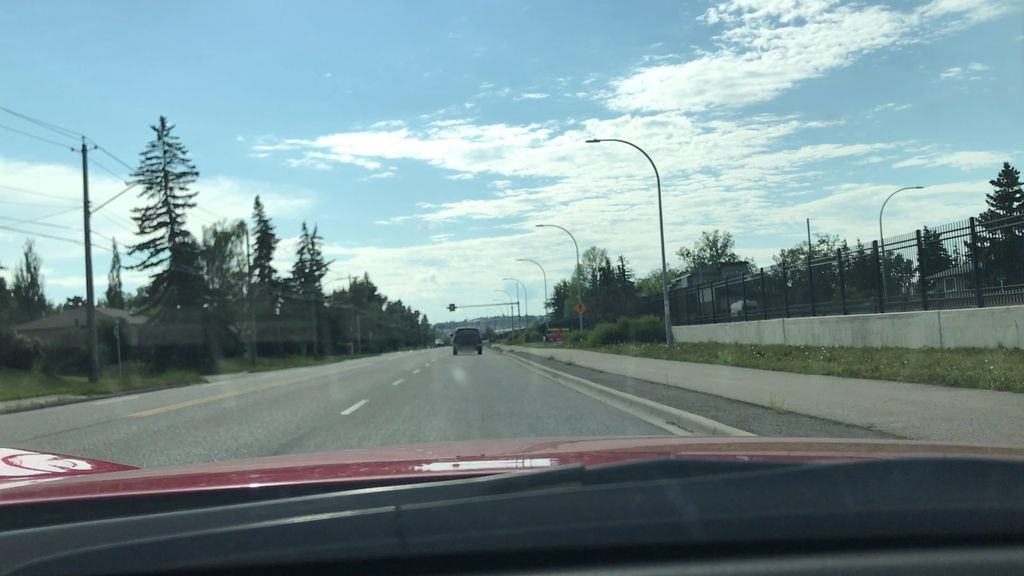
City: calgary